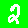
Digit: 2